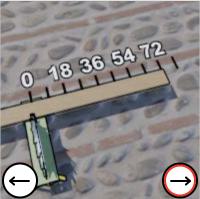
Task: length
Answer: 72
First scale value: 18.0